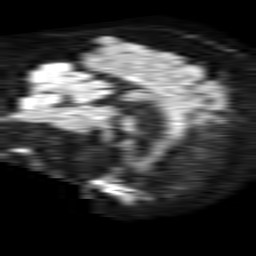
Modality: TRACE
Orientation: sagittal
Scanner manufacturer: philips
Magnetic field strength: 1.5 T
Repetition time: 4.6 s
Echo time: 0.08528 s